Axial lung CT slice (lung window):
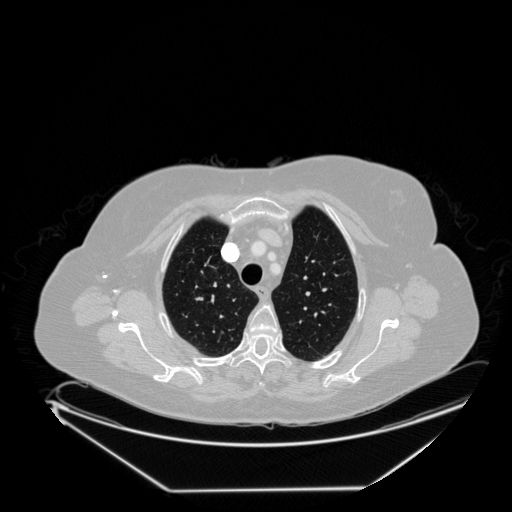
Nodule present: no